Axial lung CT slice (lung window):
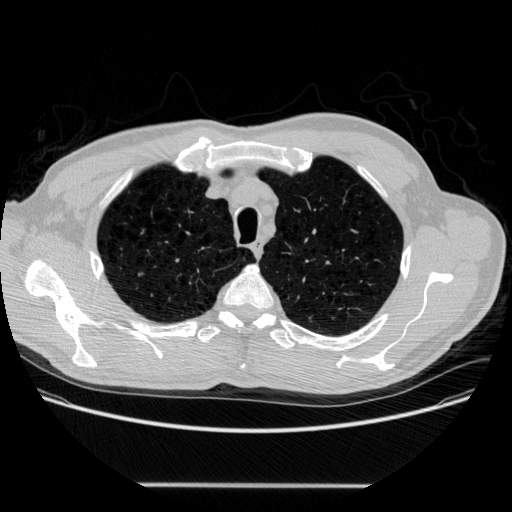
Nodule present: no